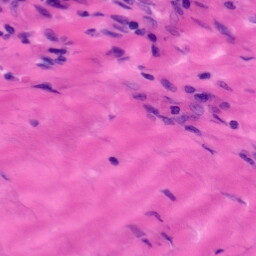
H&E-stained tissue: Tonsil